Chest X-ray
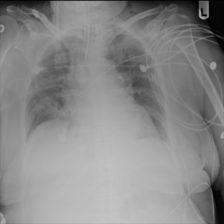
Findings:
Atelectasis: negative
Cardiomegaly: negative
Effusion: negative
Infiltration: negative
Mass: negative
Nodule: negative
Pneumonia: negative
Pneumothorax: negative
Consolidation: negative
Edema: negative
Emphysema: positive
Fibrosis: negative
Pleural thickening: negative
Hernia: negative